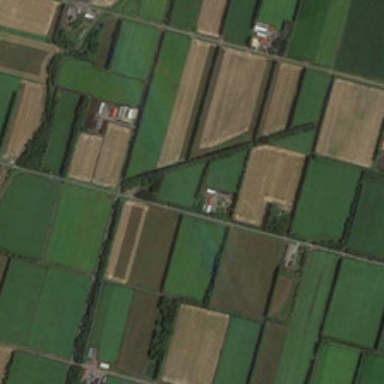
Many pieces of farmlands are together .